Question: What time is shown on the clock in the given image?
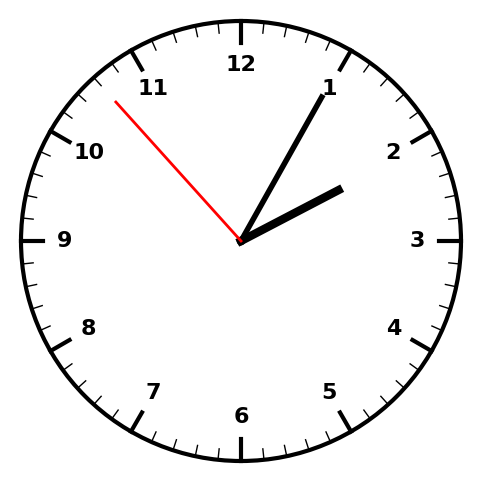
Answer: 02:04:53